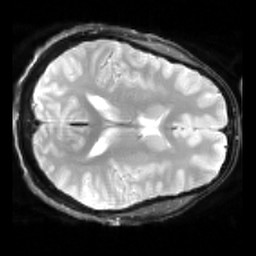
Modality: inplaneT2
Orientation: axial
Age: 22
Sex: female
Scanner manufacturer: siemens
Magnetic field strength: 3 T
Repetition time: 5 s
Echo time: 0.034 s